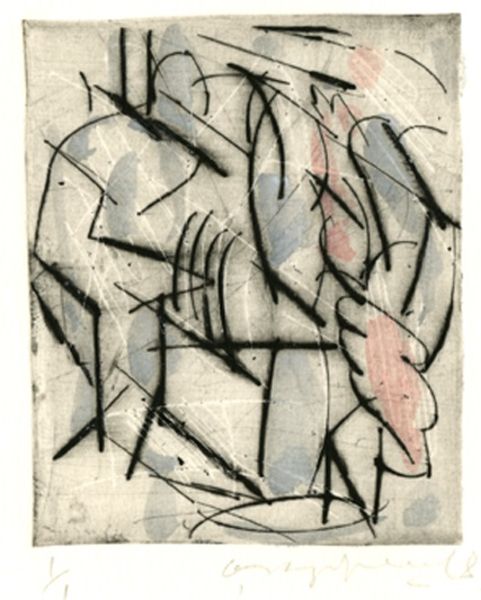
Titel: No. 653, No. 653
Künstler: Oleg Kudriashov
Standort: Amherst (Massachusetts, USA)
Institution: Mead Art Museum, Amherst College
Schlagwörter: blue, people, red, white, black, expressionism, gray, grey, modern, pink, print, drawing, paper, impressionism, fabric, line, monochrome, wave, abstract, kandinsky, ink, pastel, lines, shapes, figure, cubism, linear, modernist, collage, bold, shape, curves, mess, s, curve, expressive, link, dekooning, muted palette, conseptual